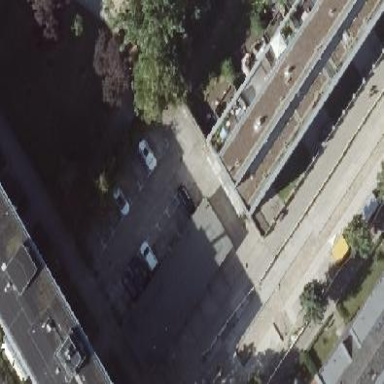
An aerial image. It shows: Flat roofed garages.